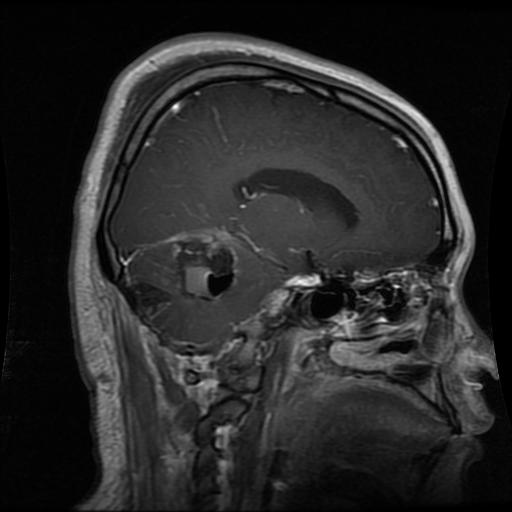
Label: glioma